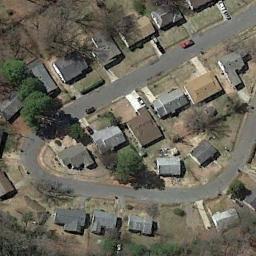
Label: residential